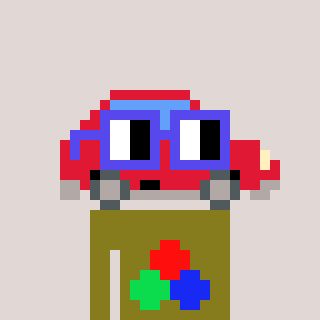
a pixel art character with square blue glasses, a car-shaped head and a gunk-colored body on a warm background